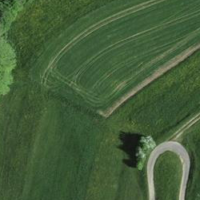
EUNIS habitat code: 24
Species observed at this site:
Gryllus campestris